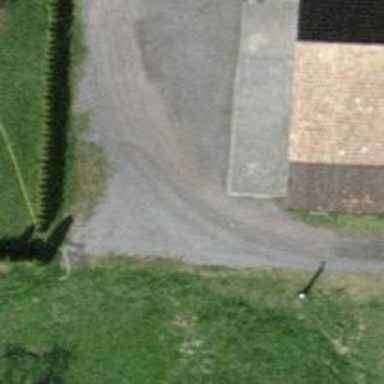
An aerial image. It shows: Gravel track with grade 2 quality.